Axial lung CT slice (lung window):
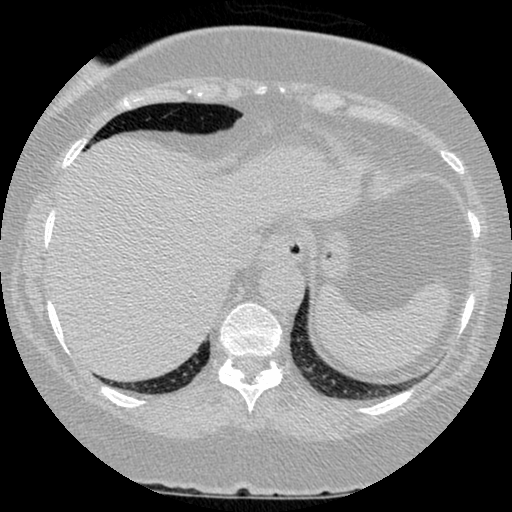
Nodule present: no